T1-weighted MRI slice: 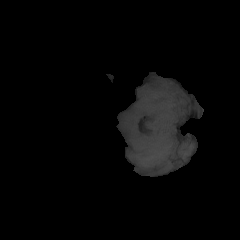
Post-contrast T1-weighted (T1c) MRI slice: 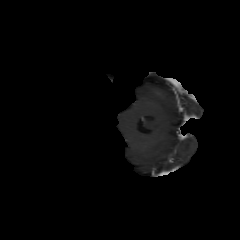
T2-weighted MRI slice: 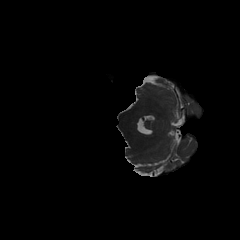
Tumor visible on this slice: no